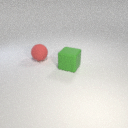
large red rubber sphere behind large green rubber cube